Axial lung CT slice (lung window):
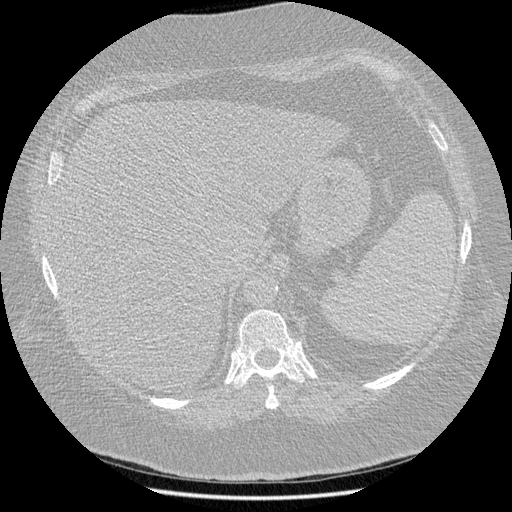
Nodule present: no